Field crop: tomato
Growth stage: 1
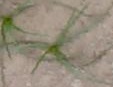
Species: cyperus